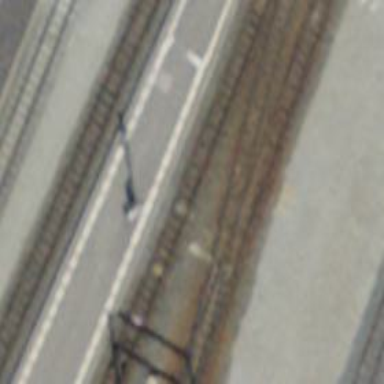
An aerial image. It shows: Railway signal.